Question: Why is it, that when I try to use knockout.js to bind some text using $index, I get the code of a function instead of a number?
'''
<tbody data-bind="foreach: MyList">
<tr>
<td><span data-bind="text: $index + 1"></span></td>
</tr>
</tbody>
'''
Instead of getting 1, 2, 3 etc., I get this:

You can see, by the last character in the above image, that my index of zero is being added to 1. If I remove the '+ 1' from my binding, I get 0, 1, 2 instead of the function.
How do I tell knockout to evaluate the expression? I have the same issue when I submit the form. My string fields are being submitted as a function instead of the value.
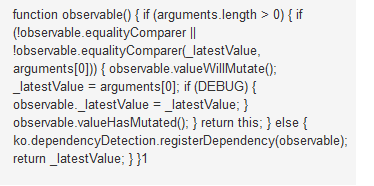
Answer: $index is an observable, which is a function. Try '<span data-bind="text: $index() + 1"></span>'